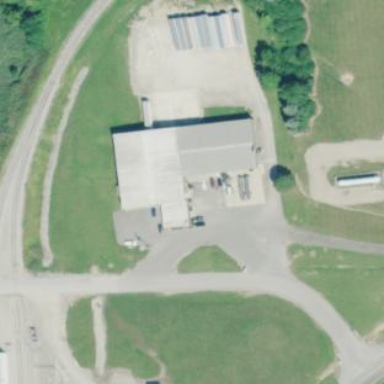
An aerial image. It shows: Warehouse building.